Aerial crown-view tile of a tropical tree (Barro Colorado Island, Panama), acquired 20241216:
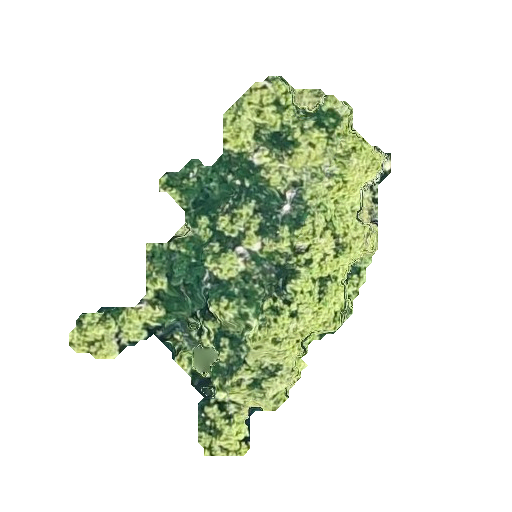
Species: Poulsenia armata
GBIF accepted scientific name: Poulsenia armata
Crown area: 85.998 m²